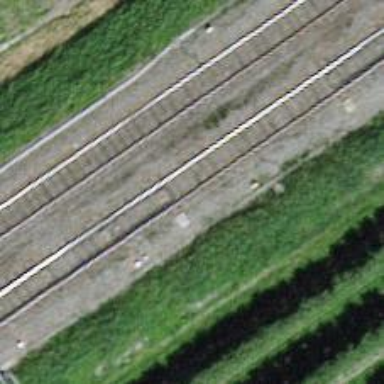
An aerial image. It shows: Railway switch.